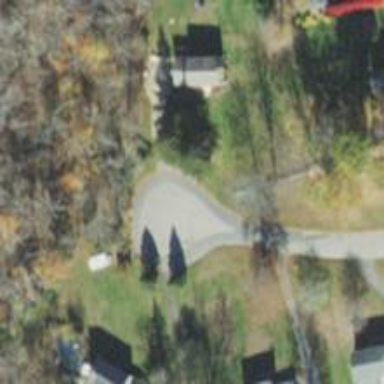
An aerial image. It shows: Turning circle on the road.